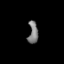
Tissue: lung
Cell type: Endothelial cells
Senescence score: 0.6682
Nuclear area (px): 211
Mean DAPI intensity: 121.82